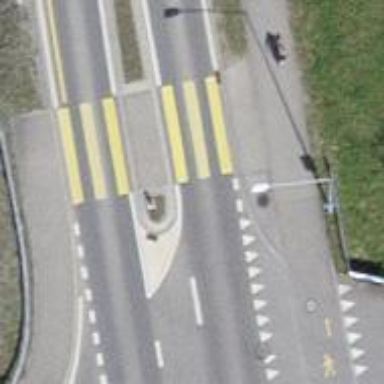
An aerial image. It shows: Traffic island located on footway.